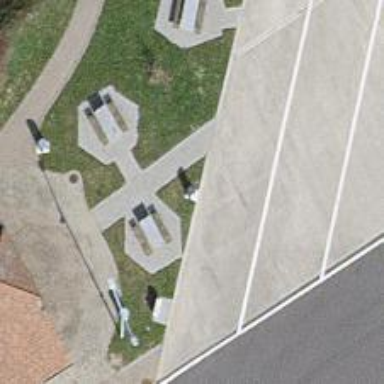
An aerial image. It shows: Picnic table located in leisure land area.